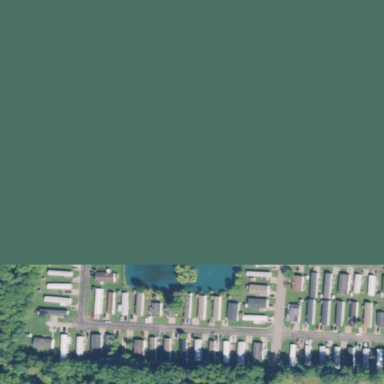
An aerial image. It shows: Residential area with mobile homes.